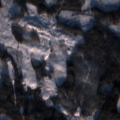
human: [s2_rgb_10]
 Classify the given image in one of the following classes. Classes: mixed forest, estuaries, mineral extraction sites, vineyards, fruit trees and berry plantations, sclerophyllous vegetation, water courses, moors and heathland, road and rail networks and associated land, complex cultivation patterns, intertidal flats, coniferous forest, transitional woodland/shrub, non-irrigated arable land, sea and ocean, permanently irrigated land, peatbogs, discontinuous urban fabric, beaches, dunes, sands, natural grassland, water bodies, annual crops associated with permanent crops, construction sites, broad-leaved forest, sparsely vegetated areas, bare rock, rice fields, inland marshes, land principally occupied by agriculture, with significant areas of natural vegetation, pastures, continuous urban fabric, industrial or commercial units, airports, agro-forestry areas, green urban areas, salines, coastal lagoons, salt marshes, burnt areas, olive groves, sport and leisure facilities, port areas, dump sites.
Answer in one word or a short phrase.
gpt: coniferous forest, mixed forest, transitional woodland/shrub